Question: Sometimes importing the projects cause error like this : If anyone know this help me how to clear this. If you can't see the image then download from <URL>.

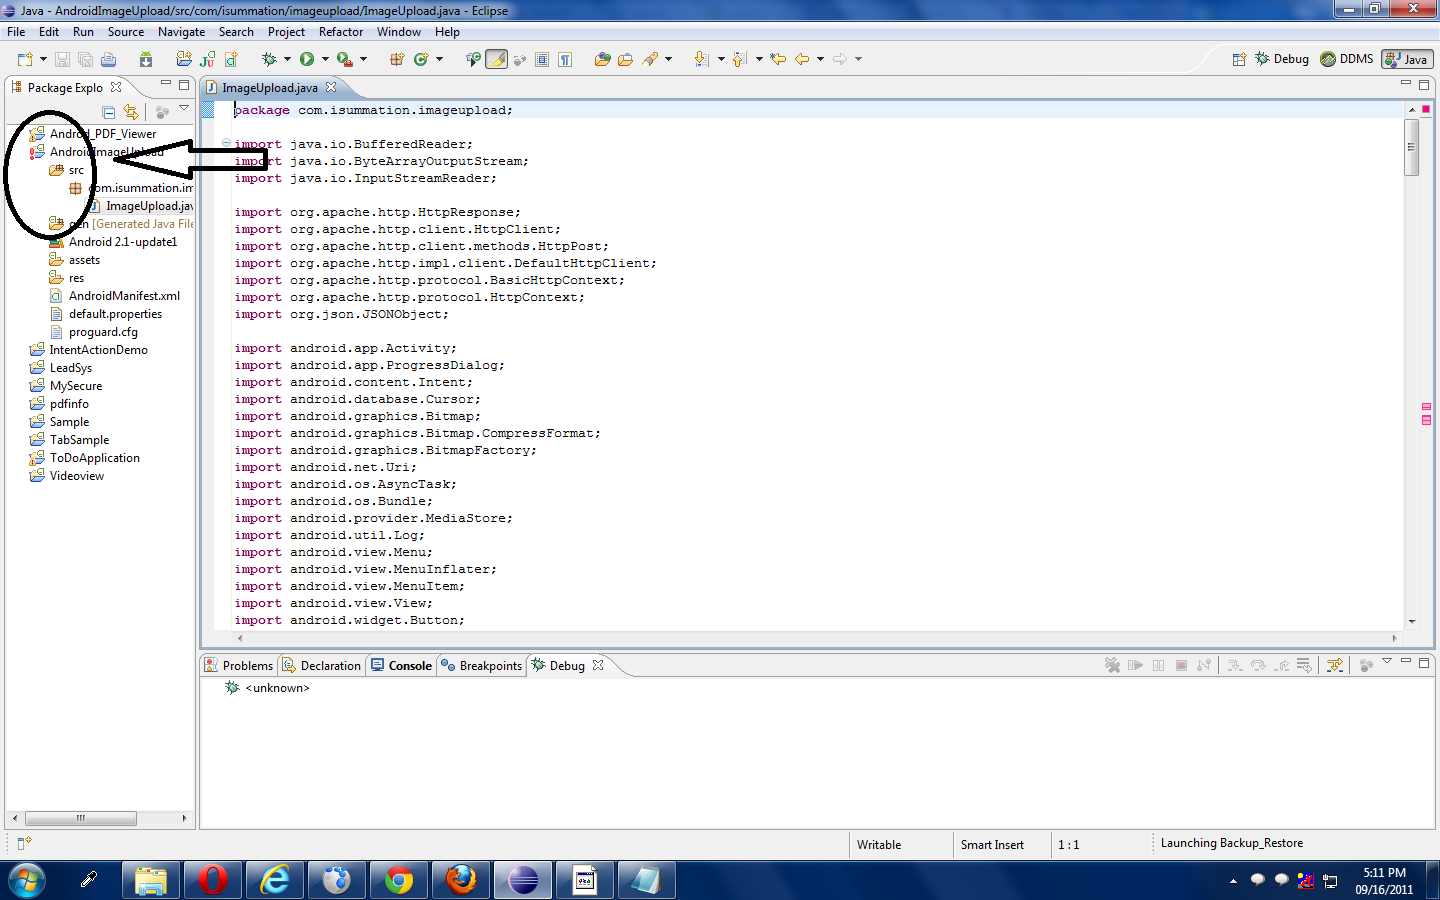
Answer: you should set the build path properly to link the library.
To do so you can:
- - -